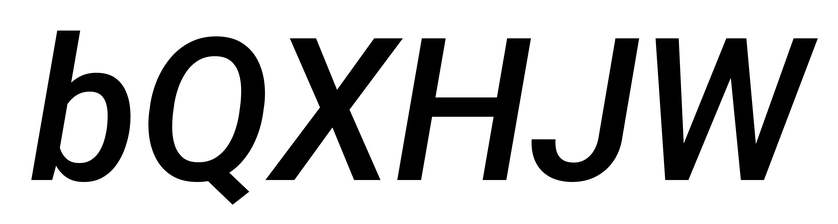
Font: Roboto-Italic_Medium_Italic